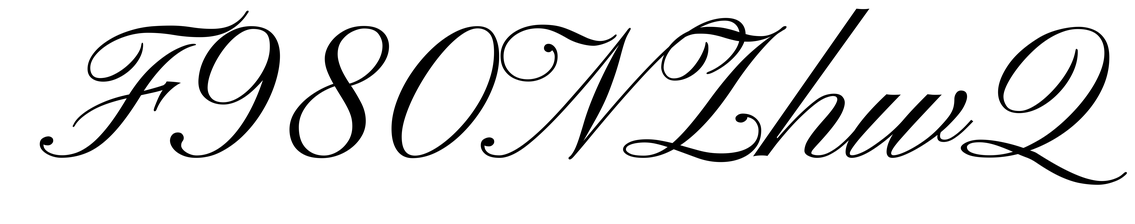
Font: PinyonScript-Regular